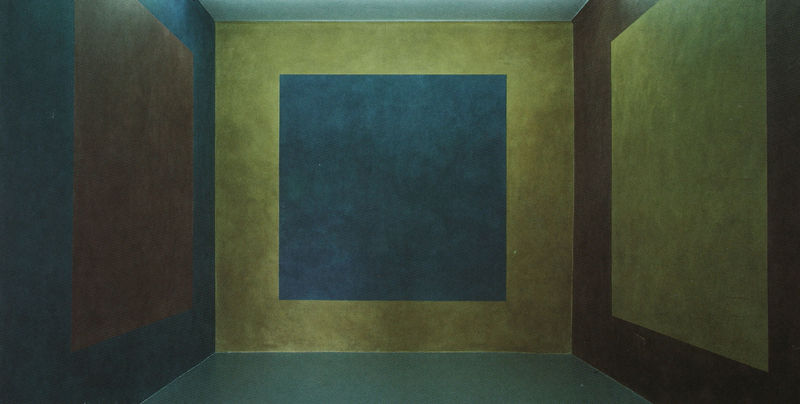
Titel: Installation Galerie Annemarie Verna, Zürich - Different colored squares on different colored walls
Künstler: Sol Lewitt
Schlagwörter: blau, schatten, gelb, braun, licht, raum, zimmer, wand, architektur, rahmen, boden, decke, innen, ecke, abstrakt, fläche, flächen, formen, marmoriert, striche, abstraktion, foto, kante, außen, form, photo, ecken, quadrate, rötlich, sol, kanten, lewitt, quadrat, installation, alternierend, kubus, rechte winkel, wechsel, sol lewitt, farbwechsel